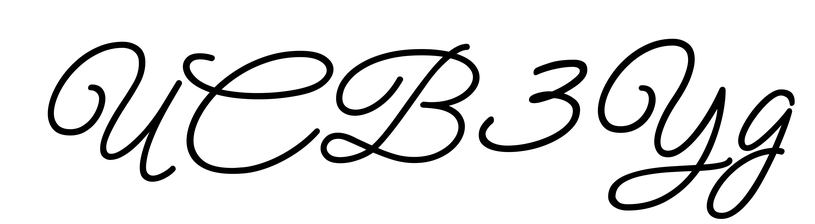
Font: MeowScript-Regular